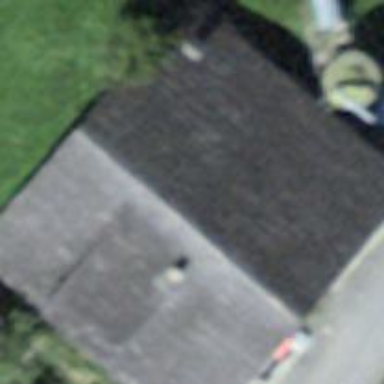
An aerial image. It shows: Farm building.